Field crop: tomato
Growth stage: 2
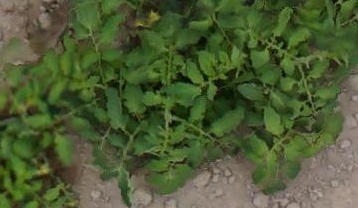
Species: tomato